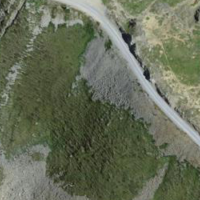
EUNIS habitat code: 31
Species observed at this site:
Marmota marmota
Jacobaea incana
Saxifraga bryoides
Dryas octopetala
Sempervivum montanum